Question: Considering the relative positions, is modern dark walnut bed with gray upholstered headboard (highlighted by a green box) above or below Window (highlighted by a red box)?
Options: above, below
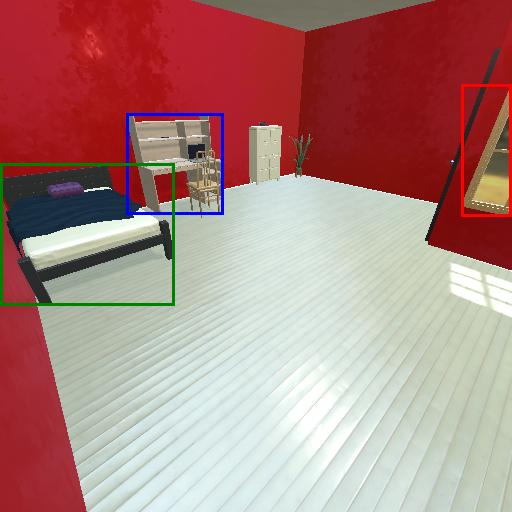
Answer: above